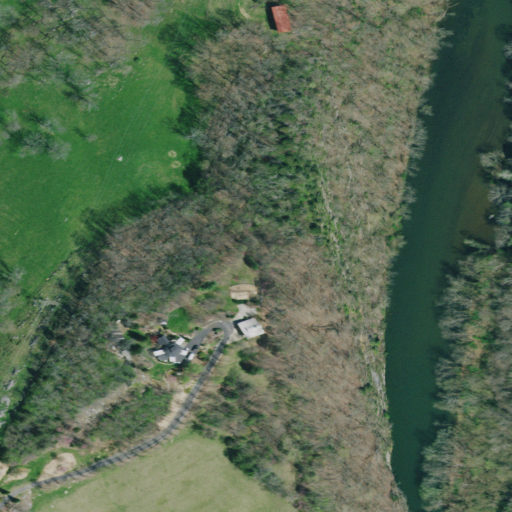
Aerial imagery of cliff(s) in Tennessee named Betty Range Cliff containing deciduous forest, pasture, open water, woody wetlands, open development, herbaceous wetlands, mixed forest, low intensity development, and evergreen forest